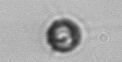
Label: Acanthoica_quattrospina